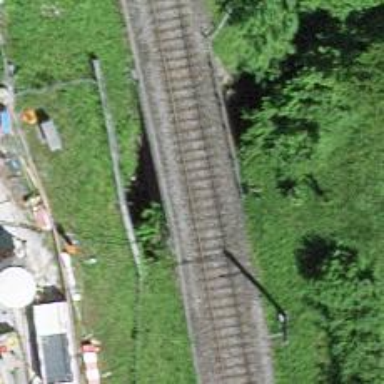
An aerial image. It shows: Bridge with electrified rail tracks and contact line.